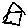
Label: house